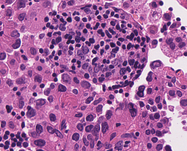
Tumor epithelial tissue: yes
Tumor-associated stroma tissue: yes
Normal tissue: no